Question: I have created a data table through Sharperlight reporting thats generates its results into excel as shown below:-

What I want to do is develop a macro that will subtotal all categories for the data. There is no determined length size of the table other than it will always be columns G - J.
This way my hope is when a user refreshes the table using the menu on the side they will then be able to run a macro to get a quick one line total for each category.
Can anyone help with this???
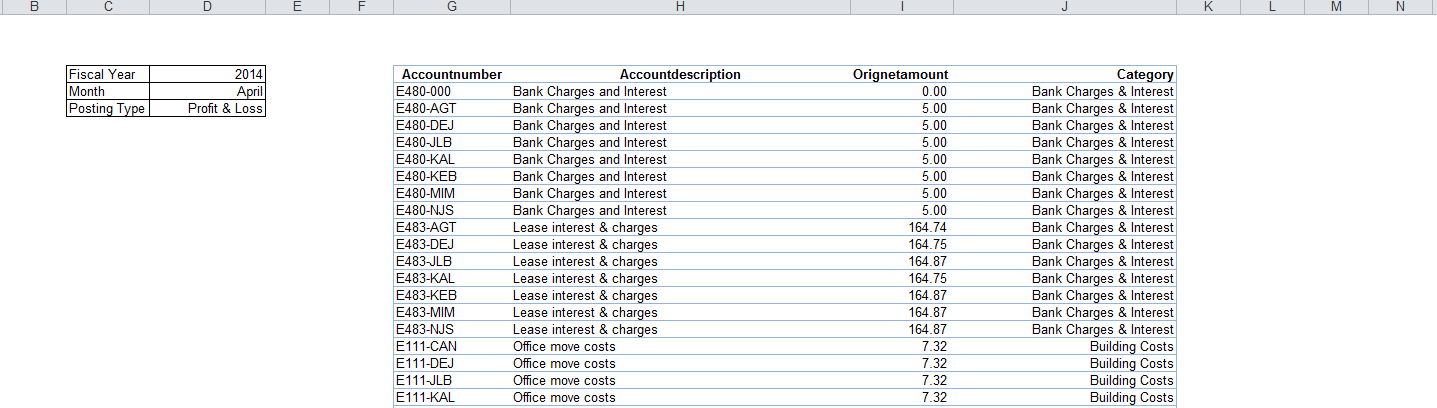
Answer: Right click on the sheet1 tab > View Code

paste this code
'''
Private Sub Worksheet_Change(ByVal Target As Range)
If Target.Column = 4 Then
If Target.Row = 4 Or Target.Row = 5 Or Target.Row = 6 Then Totals
End If
End Sub
'''
then add a 'module' right click 'Sheet1' in the 'Project Explorer' in the 'VBE window' and 'Insert > Module'
then pate this code
'''
Sub Totals()
Range("C10:D" & Range("C10:C" & Rows.Count).End(xlDown).Row).ClearContents
Dim startAtRow As Long
startAtRow = 10 ' Set starting row
Dim lr As Long, i As Long, j As Long
lr = Range("J" & Rows.Count).End(xlUp).Row
ReDim arr(lr - 4) As String
For i = 5 To lr
arr(i - 5) = Range("J" & i).Value
Next i
Dim arr2() As String
arr2 = arr
RemoveDuplicate arr
For i = LBound(arr) To UBound(arr) - 1
Range("C" & (i + startAtRow)).Value = arr(i)
For j = LBound(arr2) To UBound(arr2) - 1
If arr(i) = arr2(j) Then
Range("D" & (i + startAtRow)).Value = Range("D" & i + startAtRow).Value + Range("I" & (j + 5)).Value
End If
Next j
Next i
End Sub
Private Sub RemoveDuplicate(ByRef StringArray() As String)
Dim lowBound$, UpBound&, A&, B&, cur&, tempArray() As String
If (Not StringArray) = True Then Exit Sub
lowBound = LBound(StringArray): UpBound = UBound(StringArray)
ReDim tempArray(lowBound To UpBound)
cur = lowBound: tempArray(cur) = StringArray(lowBound)
For A = lowBound + 1 To UpBound
For B = lowBound To cur
If LenB(tempArray(B)) = LenB(StringArray(A)) Then
If InStrB(1, StringArray(A), tempArray(B), vbBinaryCompare) = 1 Then Exit For
End If
Next B
If B > cur Then cur = B: tempArray(cur) = StringArray(A)
Next A
ReDim Preserve tempArray(lowBound To cur): StringArray = tempArray
End Sub
'''
Now every time user is changing the values of D4,D5,D6 your results should update. The categories will be displayed starting at C10 down, and the totals at D10 down. Looks like this ( sample version )